Question: I need to append the summary result into CSV file, I tried but getting below error

'''
2022-08-04 12:21:25,553 WARN o.a.j.s.CSVSaveService: Unknown column name
2022-08-04 12:21:25,553 INFO o.a.j.s.CSVSaveService: C:\Users\Premkumar\Desktop\onescv.csv does not appear to have a valid header. Using default configuration.
2022-08-04 12:21:25,553 WARN o.a.j.s.CSVSaveService: Cannot parse timestamp: '', will try following formats [yyyy/MM/dd HH:mm:ss.SSS, yyyy/MM/dd HH:mm:ss, yyyy-MM-dd HH:mm:ss.SSS, yyyy-MM-dd HH:mm:ss, MM/dd/yy HH:mm:ss]
2022-08-04 12:21:25,553 INFO o.a.j.s.CSVSaveService: did not match yyyy/MM/dd HH:mm:ss.SSS, trying next date format
2022-08-04 12:21:25,553 INFO o.a.j.s.CSVSaveService: did not match yyyy/MM/dd HH:mm:ss, trying next date format
2022-08-04 12:21:25,553 INFO o.a.j.s.CSVSaveService: did not match yyyy-MM-dd HH:mm:ss.SSS, trying next date format
2022-08-04 12:21:25,553 INFO o.a.j.s.CSVSaveService: did not match yyyy-MM-dd HH:mm:ss, trying next date format
2022-08-04 12:21:25,553 INFO o.a.j.s.CSVSaveService: did not match MM/dd/yy HH:mm:ss, trying next date format
2022-08-04 12:21:25,553 WARN o.a.j.s.CSVSaveService: Error parsing field 'timeStamp' at line 1. java.text.ParseException: No date-time format found matching
'''
I have tried by changing the date formats in Jmeter properties also as below;
'''
# Timestamp format - this only affects CSV output files
# legitimate values: none, ms, or a format suitable for SimpleDateFormat
#jmeter.save.saveservice.timestamp_format=ms
#jmeter.save.saveservice.timestamp_format=yyyy/MM/dd HH:mm:ss.SSS
'''
If any suggestion pls'enter code here'
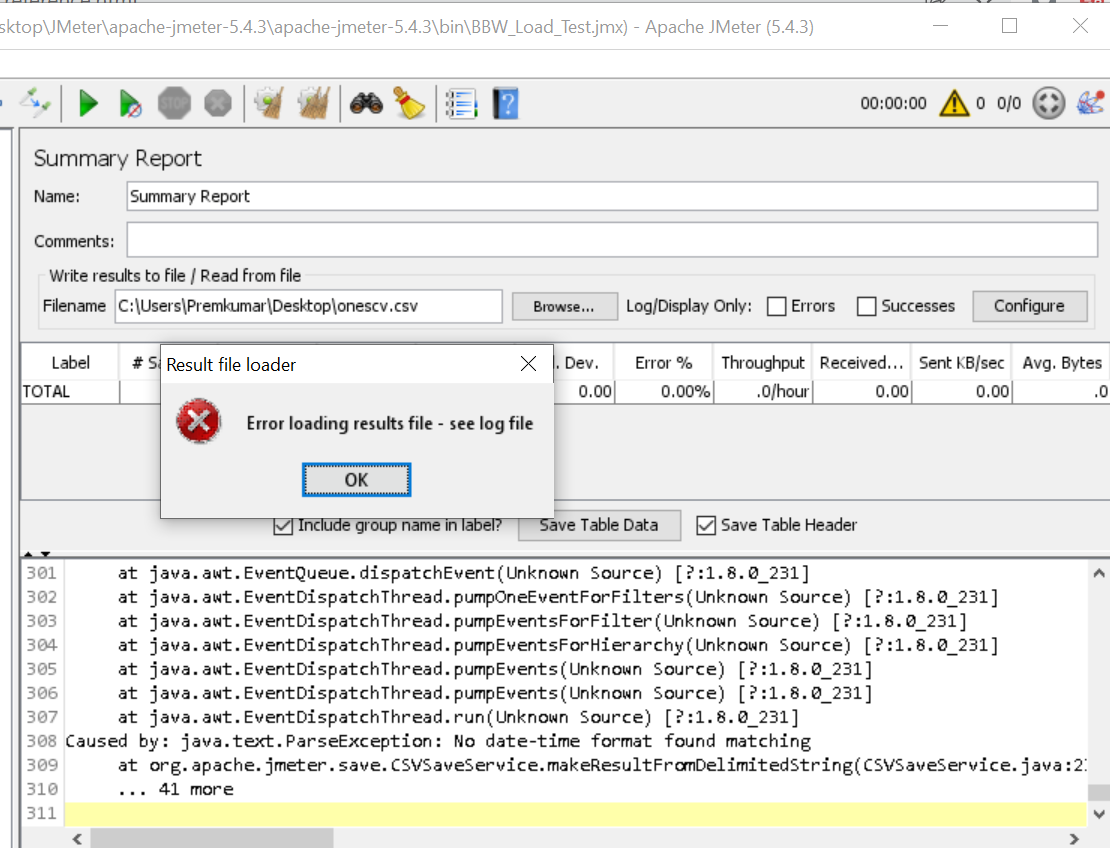
Answer: JMeter's <URL> have the defined format like:
'''
timeStamp,elapsed,label,responseCode,responseMessage,threadName,dataType,success,failureMessage,bytes,sentBytes,grpThreads,allThreads,URL,Latency,IdleTime,Connect
1659509834675,57,Your-Sampler-Label,200,OK,Thread Group 1-6,text,true,,114,0,12,12,null,25,0,3
'''
When you use 'Save Table Data' button in the <URL> the first 2 lines look like:
'''
Label,# Samples,Average,Min,Max,Std. Dev.,Error %,Throughput,Received KB/sec,Sent KB/sec,Avg. Bytes
Your-Sampler-Label,42,282,53,490,132.23,0.000%,32.25806,3.59,0.00,114.0
'''
JMeter is looking for a <URL> like '1659509834675' and it gets 'Your-Sampler-Label' instead which is causing the failure.
So there is no way to add the Summary Report data to the .jtl results file without breaking Listeners and <URL> as:
'''
JMeterPluginsCMD.bat --generate-csv summary-report.csv --input-jtl /path/to/your/test/result.jtl --plugin-type SynthesisReport
'''
This way you will have the Summary Report listener as a separate file.